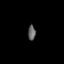
Tissue: lung
Cell type: Others
Senescence score: 0.2272
Nuclear area (px): 114
Mean DAPI intensity: 96.36